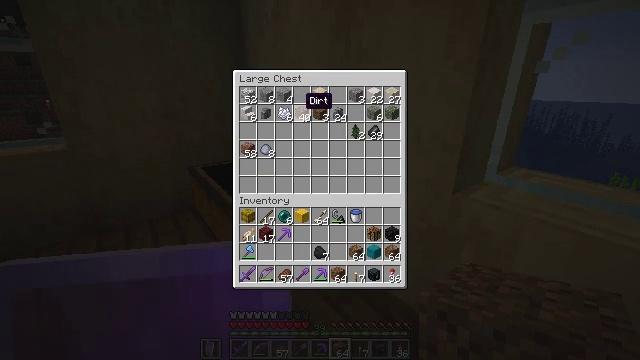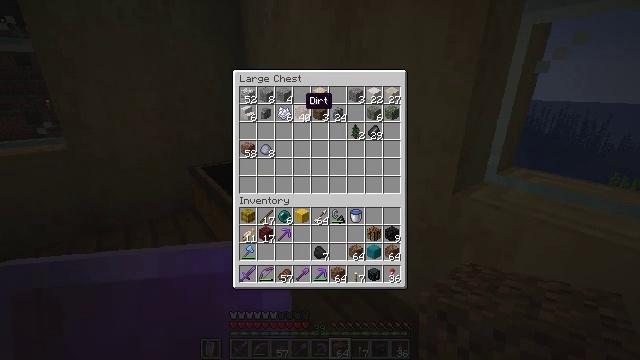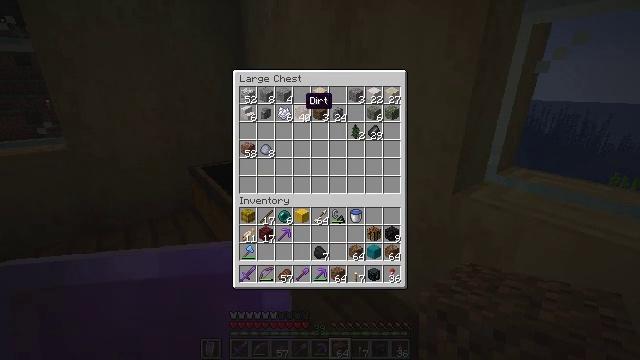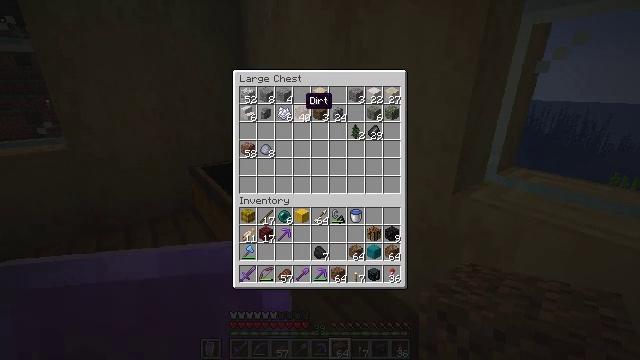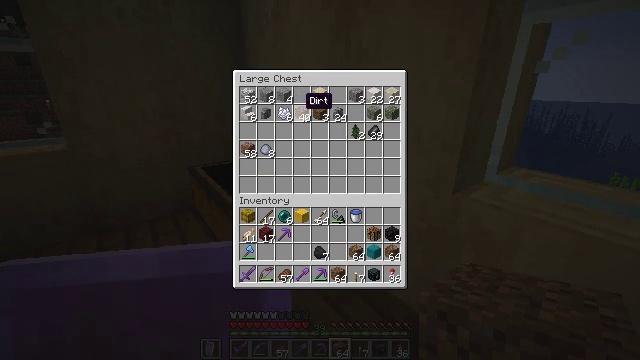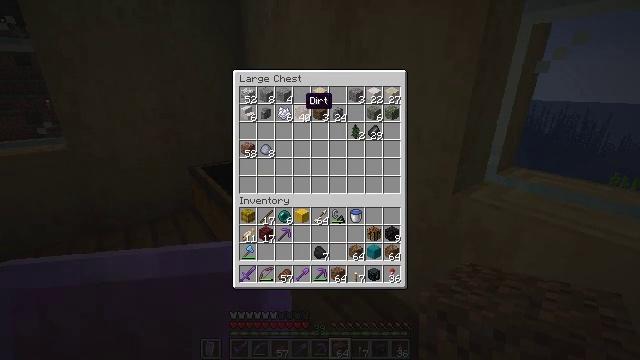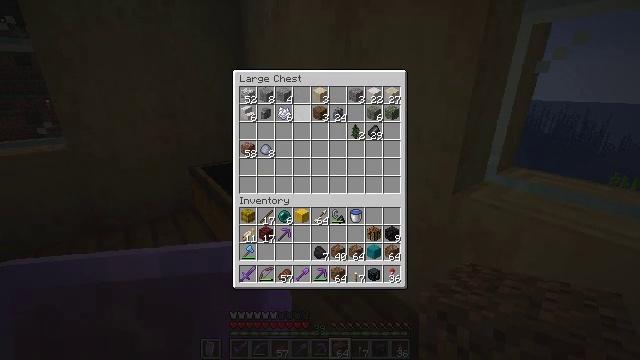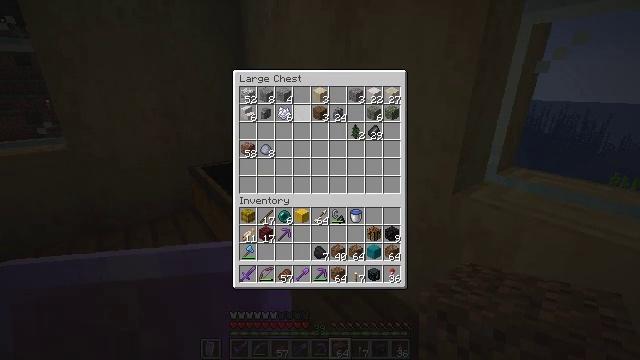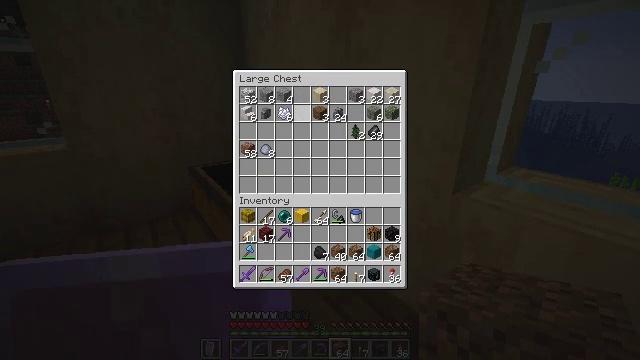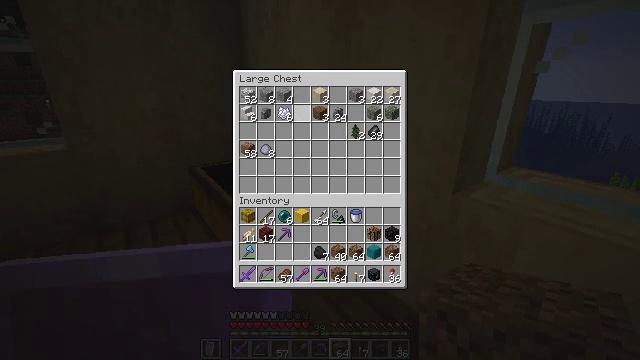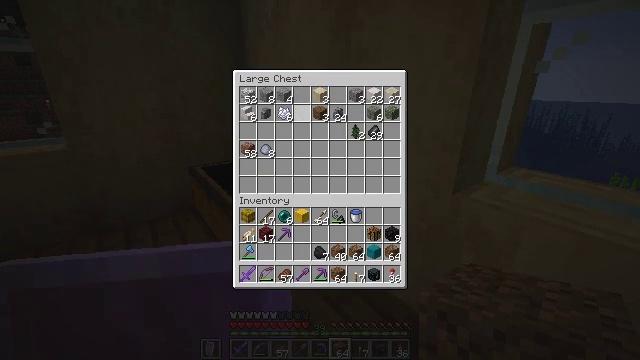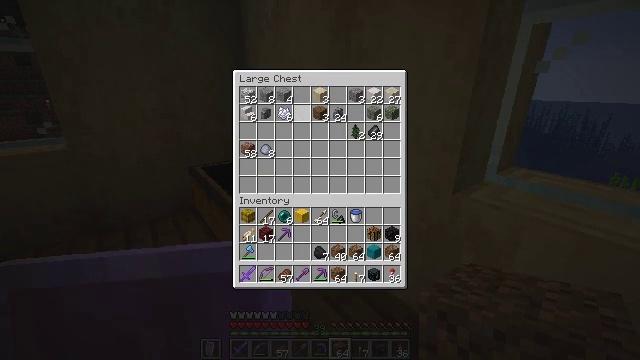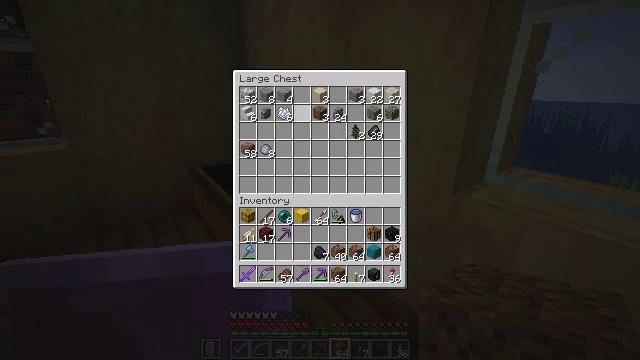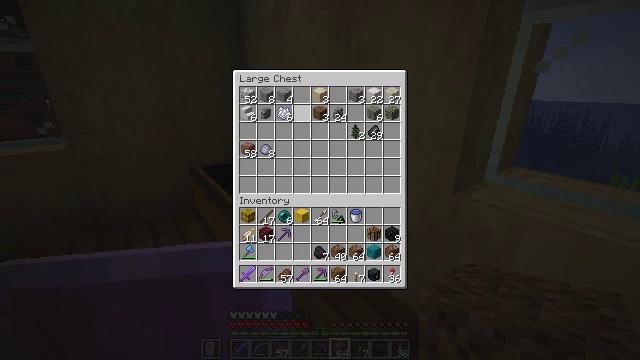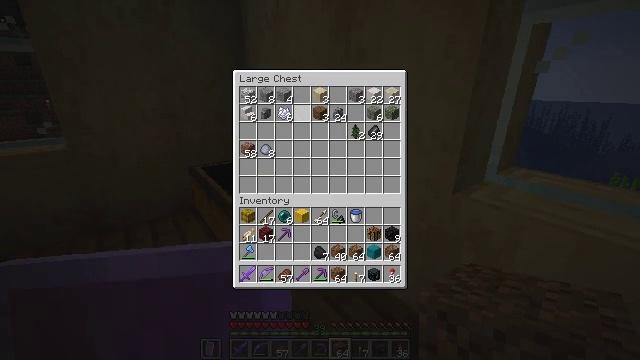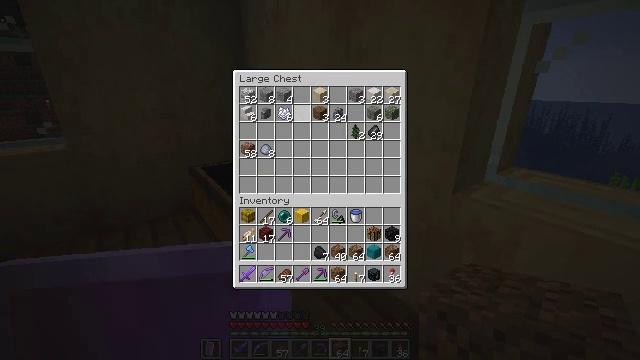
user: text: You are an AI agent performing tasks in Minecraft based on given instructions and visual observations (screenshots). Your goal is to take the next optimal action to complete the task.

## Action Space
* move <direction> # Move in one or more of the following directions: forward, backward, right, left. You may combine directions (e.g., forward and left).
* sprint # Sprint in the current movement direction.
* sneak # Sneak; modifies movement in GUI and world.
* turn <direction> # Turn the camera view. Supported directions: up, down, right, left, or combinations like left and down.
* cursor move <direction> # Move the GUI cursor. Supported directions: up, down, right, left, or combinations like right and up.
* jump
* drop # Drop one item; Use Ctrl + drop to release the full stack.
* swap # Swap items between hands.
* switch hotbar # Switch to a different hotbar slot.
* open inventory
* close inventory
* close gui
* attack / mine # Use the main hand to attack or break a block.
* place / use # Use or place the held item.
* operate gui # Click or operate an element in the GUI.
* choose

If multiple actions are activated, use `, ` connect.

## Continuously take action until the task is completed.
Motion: motion action
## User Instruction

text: Create glass by smelting sand.
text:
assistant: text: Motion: sneak
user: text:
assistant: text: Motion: sneak
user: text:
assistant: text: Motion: sneak
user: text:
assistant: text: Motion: sneak
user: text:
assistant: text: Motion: sneak
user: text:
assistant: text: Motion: sneak, attack / mine
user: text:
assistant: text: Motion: sneak, attack / mine
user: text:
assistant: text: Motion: sneak, attack / mine
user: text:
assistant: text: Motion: sneak
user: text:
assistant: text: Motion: sneak
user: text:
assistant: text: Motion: sneak
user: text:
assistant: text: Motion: sneak
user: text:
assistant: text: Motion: sneak
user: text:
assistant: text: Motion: no_op
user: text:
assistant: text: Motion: no_op
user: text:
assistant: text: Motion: no_op
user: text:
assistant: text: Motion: no_op
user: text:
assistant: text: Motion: no_op
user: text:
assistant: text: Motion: no_op
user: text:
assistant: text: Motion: no_op
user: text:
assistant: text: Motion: no_op
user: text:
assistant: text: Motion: no_op
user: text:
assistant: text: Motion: no_op
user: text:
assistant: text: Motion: no_op
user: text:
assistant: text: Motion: no_op
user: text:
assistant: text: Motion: no_op
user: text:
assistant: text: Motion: no_op
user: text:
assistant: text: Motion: no_op
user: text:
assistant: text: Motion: no_op
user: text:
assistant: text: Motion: no_op